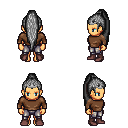
a pixel art fantasy rpg character, female body template, human, tanned skin, brown long-sleeve shirt, metal pants, gray extra-long topknot hairstyle, silver tiara, maroon shoes, four views (front, back, left, right), 2x2 character sprite sheet, small pixel art, hard edges, no anti-aliasing